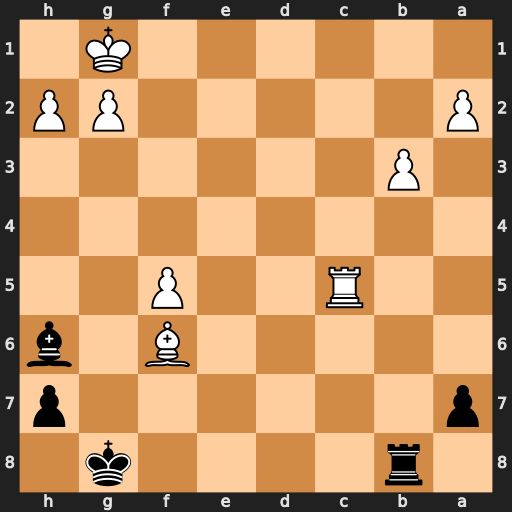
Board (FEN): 1r4k1/p6p/5B1b/2R2P2/8/1P6/P5PP/6K1
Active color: b
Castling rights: -
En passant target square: -
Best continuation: Be3+ Kf1 Bxc5